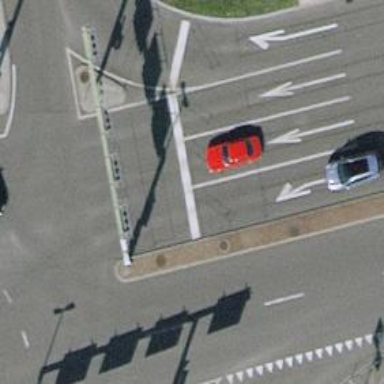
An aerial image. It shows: Road with traffic signals.